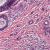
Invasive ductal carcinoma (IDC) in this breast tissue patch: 1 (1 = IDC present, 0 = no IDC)